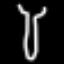
Label: fork